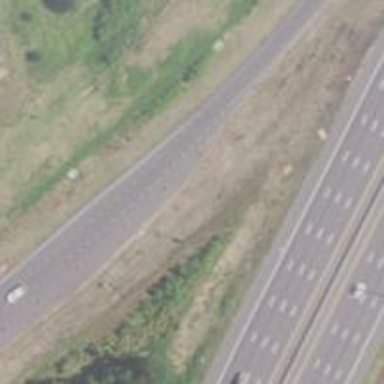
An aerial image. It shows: Offramp on motorway link.